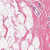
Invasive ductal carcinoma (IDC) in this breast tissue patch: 0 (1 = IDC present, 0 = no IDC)